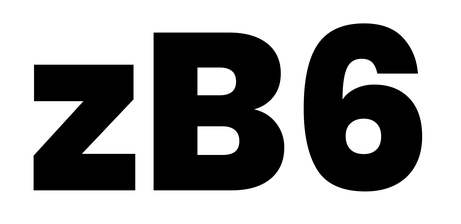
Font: Poppins-ExtraBold